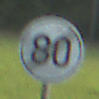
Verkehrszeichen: EndeGeschwindigkeit80
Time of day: SunriseSunset
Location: Outdoor (Nature)
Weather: PartlyCloudy
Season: NotSpecified
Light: Natural